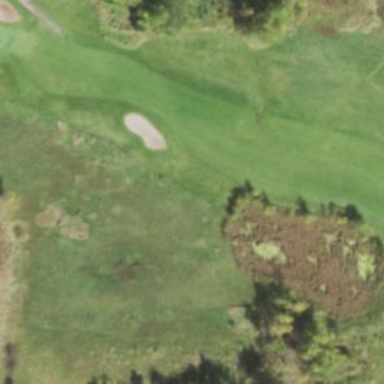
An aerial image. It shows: Golf fairway surrounded by grass.